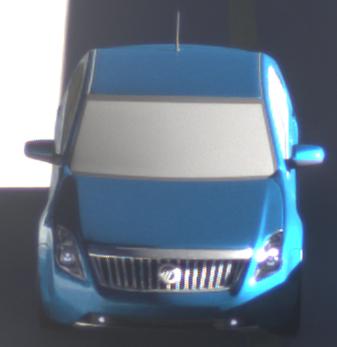
Make: Mercury
Model: Milan
Detailed model: -
Model produced from: 2009
Model produced until: 2010
Doors: 4
Color: blue
Road condition: dry road
Daytime: morning or afternoon
Contrast: high contrast